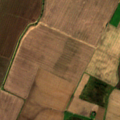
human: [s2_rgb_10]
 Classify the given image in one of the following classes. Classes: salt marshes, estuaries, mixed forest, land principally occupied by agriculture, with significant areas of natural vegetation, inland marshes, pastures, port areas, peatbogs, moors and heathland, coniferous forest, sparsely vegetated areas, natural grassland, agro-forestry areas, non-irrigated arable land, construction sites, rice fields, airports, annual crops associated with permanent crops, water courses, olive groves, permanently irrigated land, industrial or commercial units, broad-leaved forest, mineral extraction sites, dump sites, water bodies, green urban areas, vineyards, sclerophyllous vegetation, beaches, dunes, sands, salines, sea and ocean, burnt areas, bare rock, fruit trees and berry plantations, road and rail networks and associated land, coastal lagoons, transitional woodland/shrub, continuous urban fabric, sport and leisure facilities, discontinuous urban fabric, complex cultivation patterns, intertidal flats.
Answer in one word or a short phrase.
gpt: non-irrigated arable land, land principally occupied by agriculture, with significant areas of natural vegetation